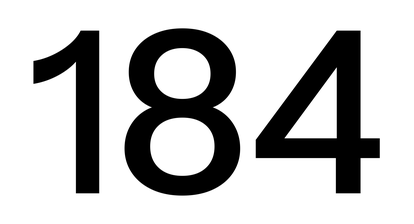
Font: InstrumentSans_Medium